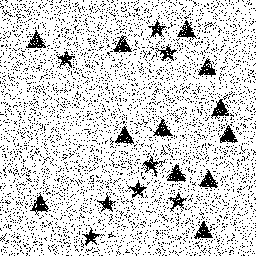
Squares: 0
Triangles: 12
Stars: 8
Total shapes: 20